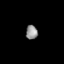
Tissue: skin
Cell type: T cells
Senescence score: 0.7597
Nuclear area (px): 164
Mean DAPI intensity: 143.982